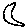
Label: moon